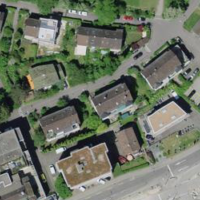
EUNIS habitat code: 54
Species observed at this site:
Pterostoma palpina
Deilephila elpenor
Poecilocampa populi